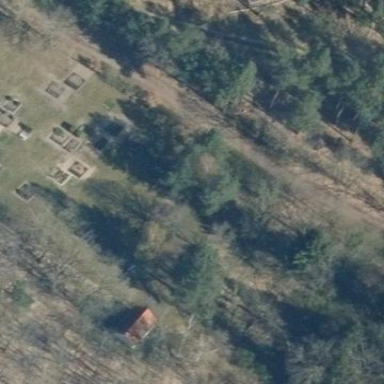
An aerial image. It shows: Cemetery.